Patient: sex M, age 63
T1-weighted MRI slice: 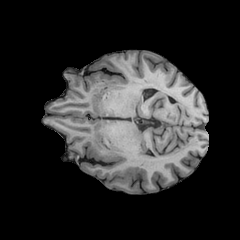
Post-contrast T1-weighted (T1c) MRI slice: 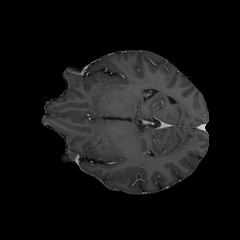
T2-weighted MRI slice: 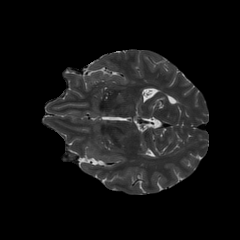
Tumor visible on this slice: no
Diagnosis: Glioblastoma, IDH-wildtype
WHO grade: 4